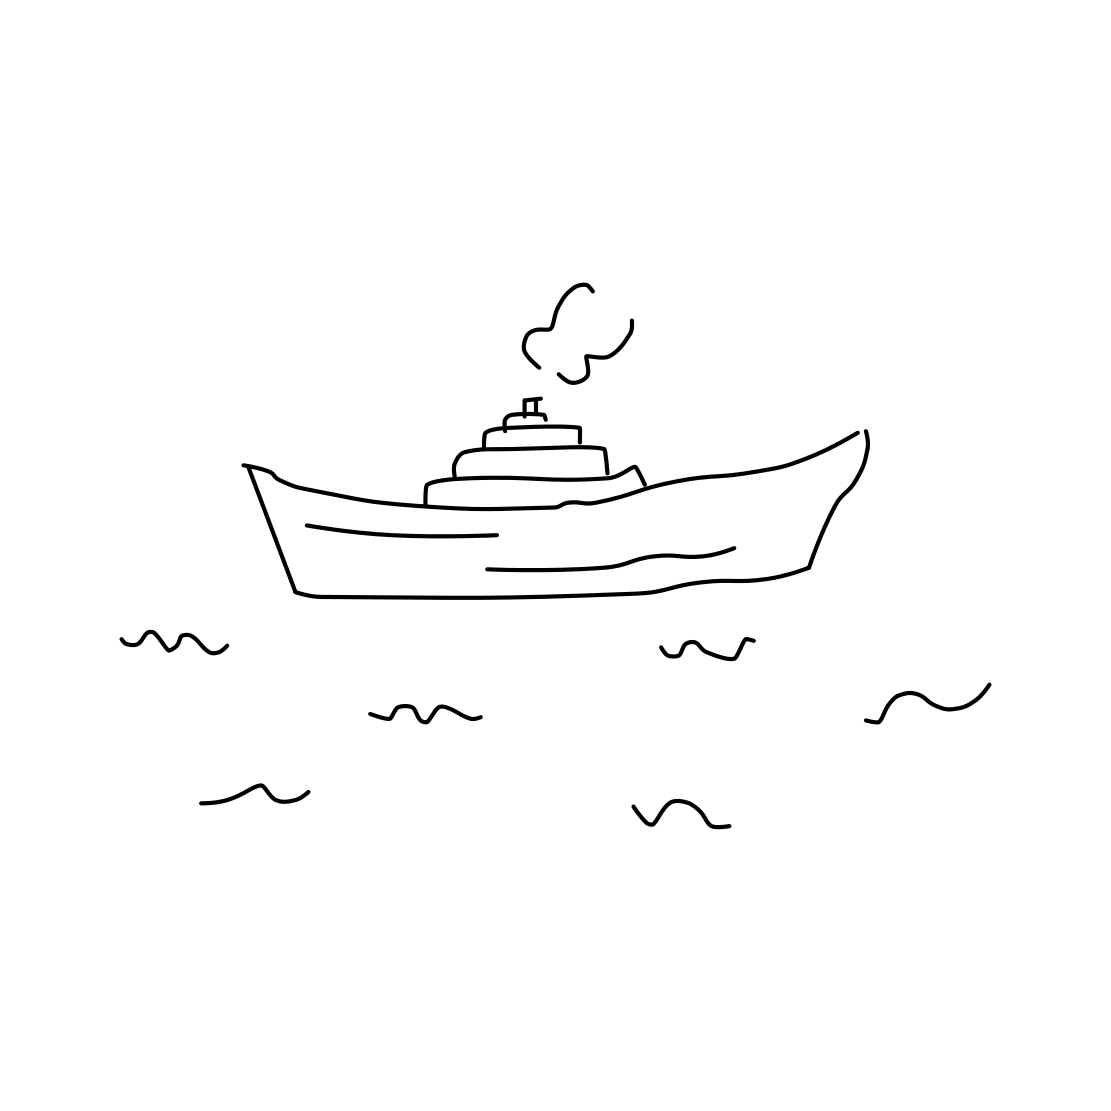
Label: ship